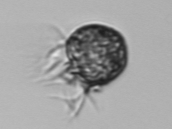
Label: Ciliophora